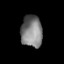
Tissue: prostate
Cell type: T cells
Senescence score: 0.3381
Nuclear area (px): 661
Mean DAPI intensity: 126.651